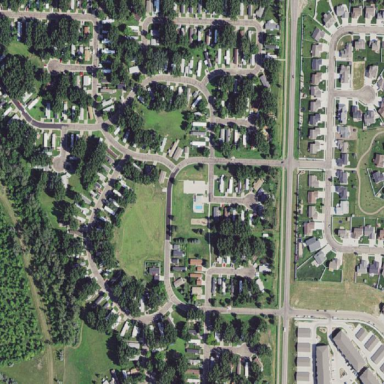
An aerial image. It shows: Residential area designated as trailer park.